Interaction volume radius: 5 \u00c5
Interaction volume height: 30 \u00c5
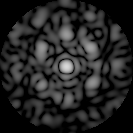
Disorder parameter: 0.5518